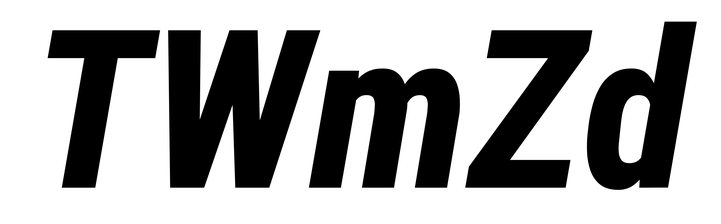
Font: Roboto-Italic_Condensed_ExtraBold_Italic